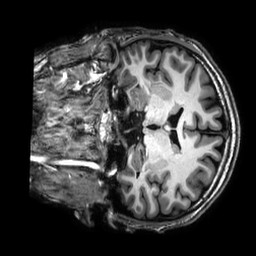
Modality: T1w
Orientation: coronal
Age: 25
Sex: male
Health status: healthy
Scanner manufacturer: philips
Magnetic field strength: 3 T
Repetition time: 0.009 s
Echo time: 0.003996 s